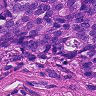
Metastatic tissue present: yes